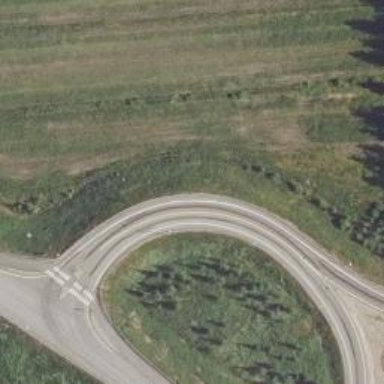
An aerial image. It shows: Tertiary trunk_link highway.